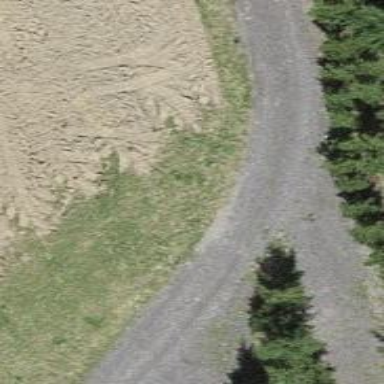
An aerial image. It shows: Gravel track with grade2 quality.